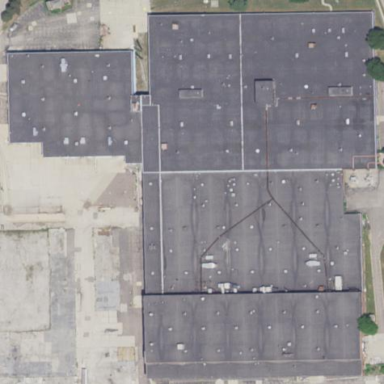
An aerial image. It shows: Industrial building.